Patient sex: F
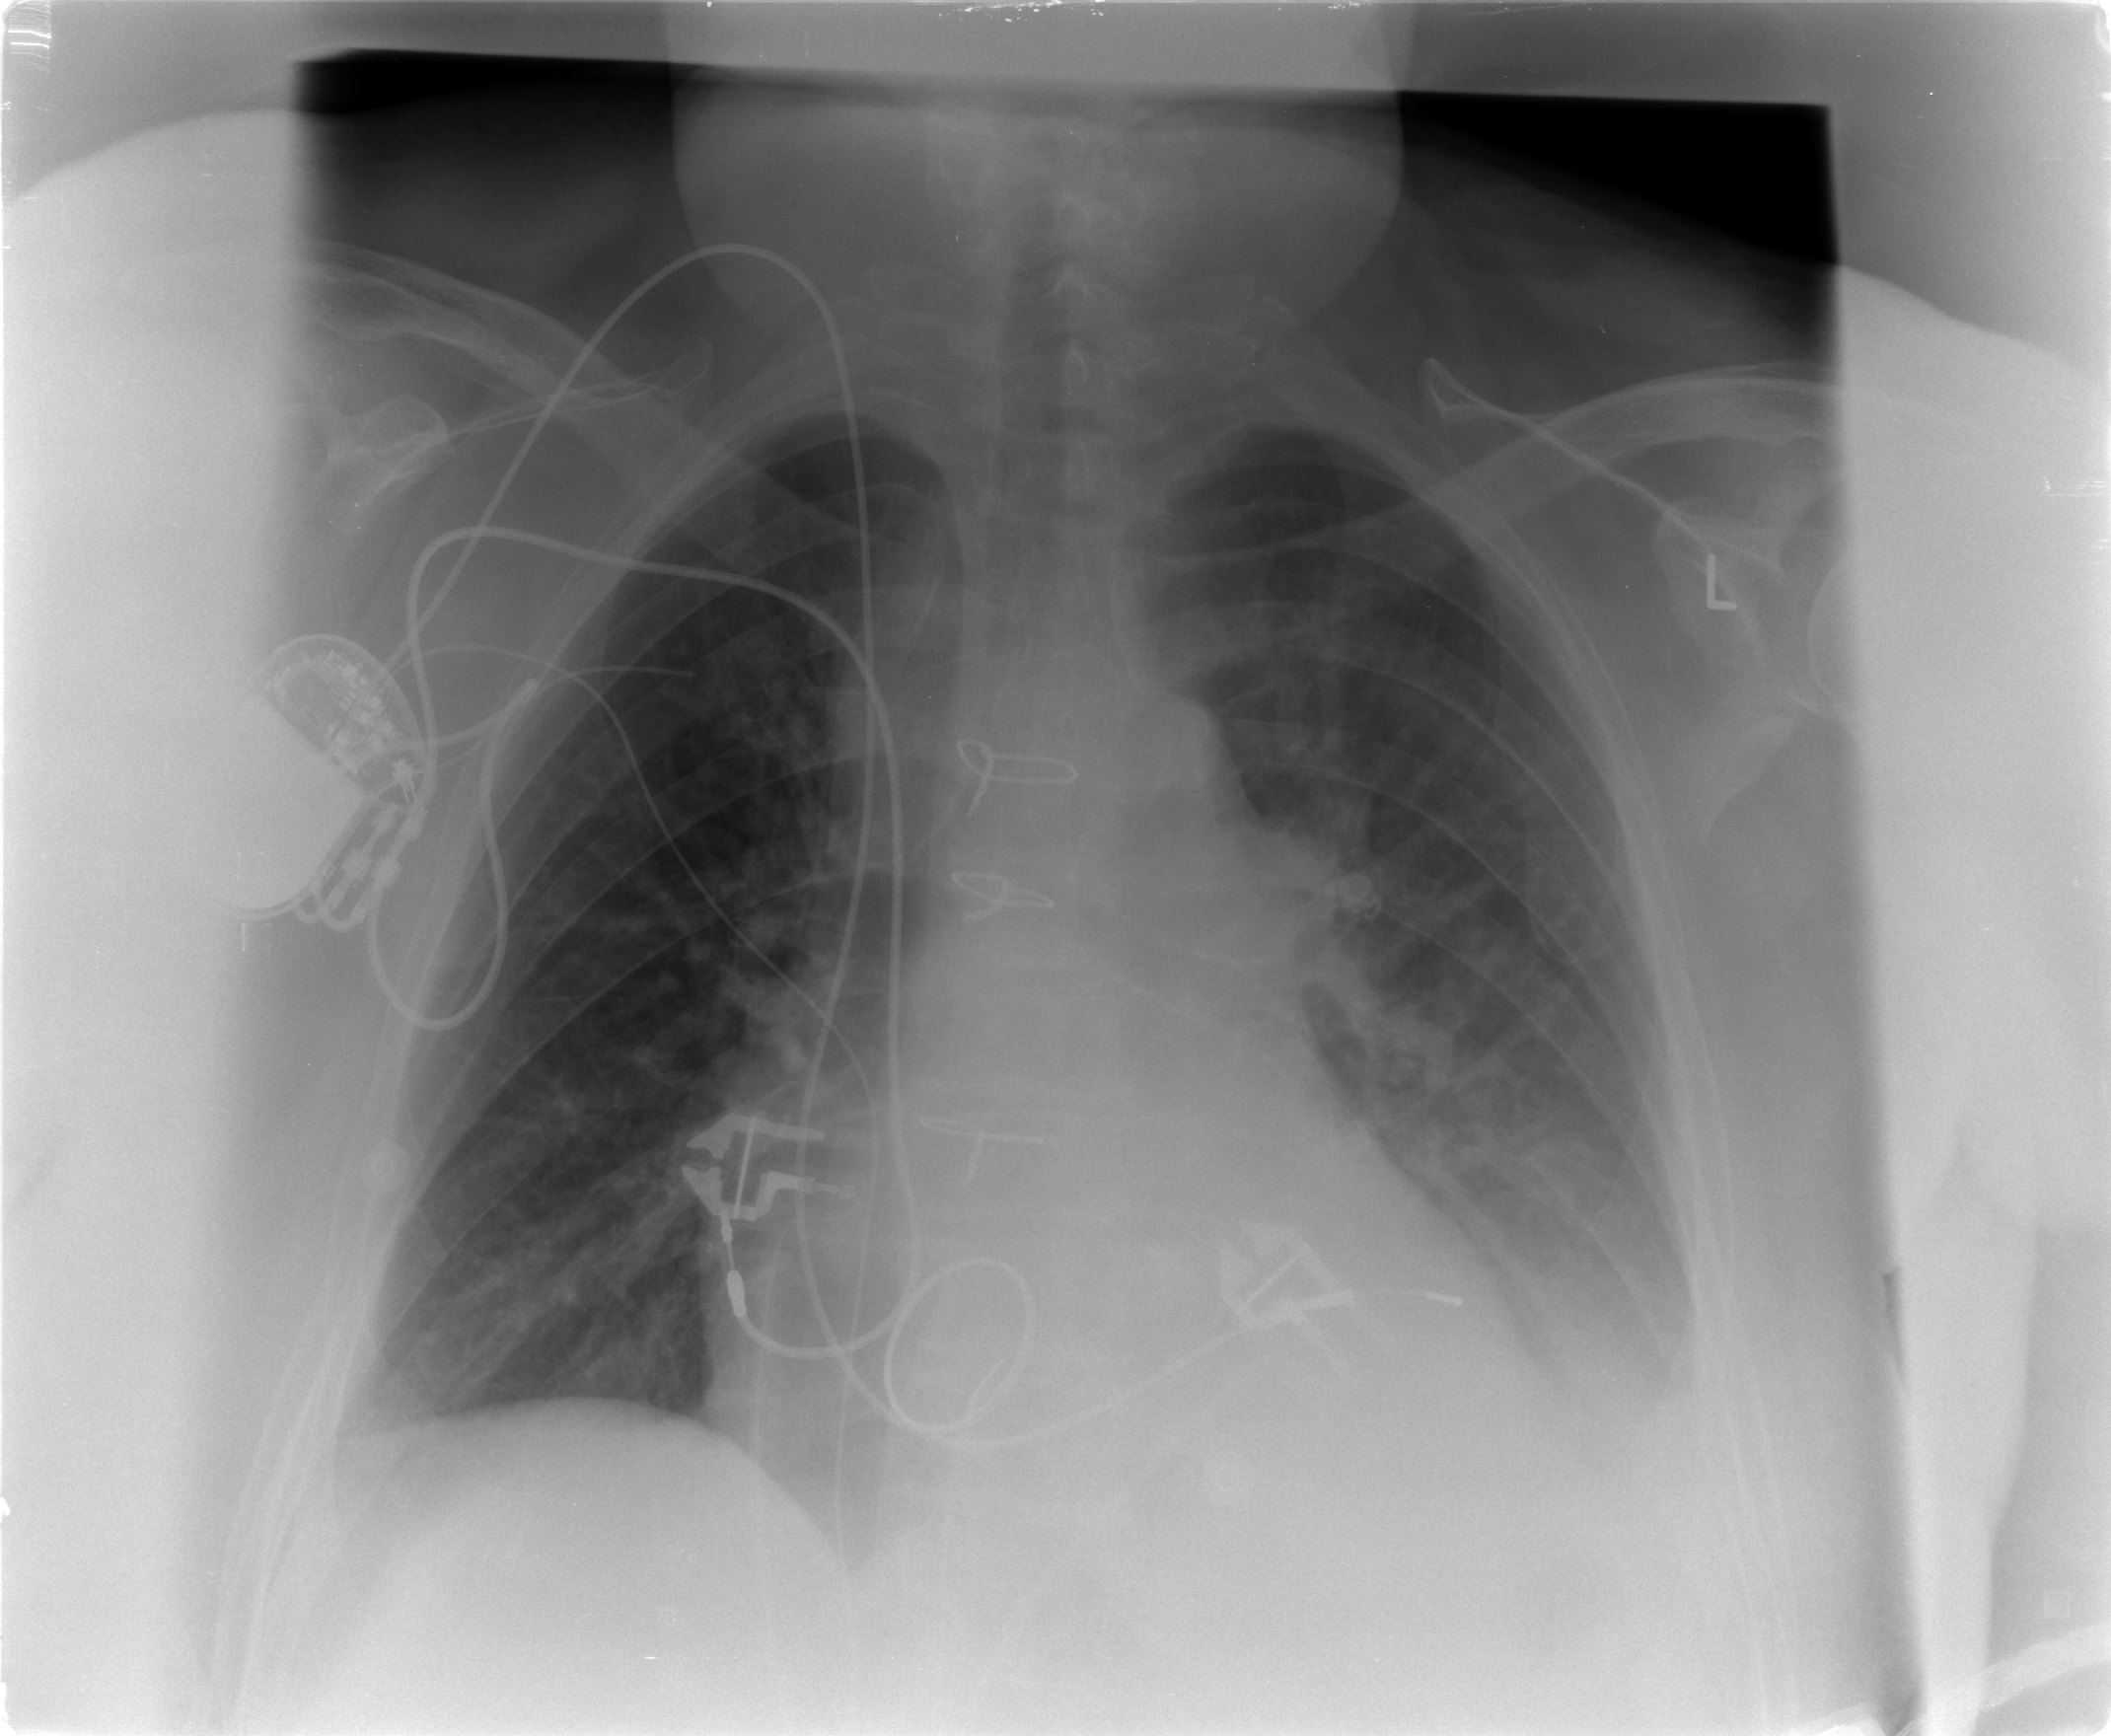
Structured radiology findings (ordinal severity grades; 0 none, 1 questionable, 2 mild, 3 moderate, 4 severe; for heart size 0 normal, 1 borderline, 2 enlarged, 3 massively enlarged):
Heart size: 0
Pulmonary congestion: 3
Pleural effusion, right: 0
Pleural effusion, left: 3
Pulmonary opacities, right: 0
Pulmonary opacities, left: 0
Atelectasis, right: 0
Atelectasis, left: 3